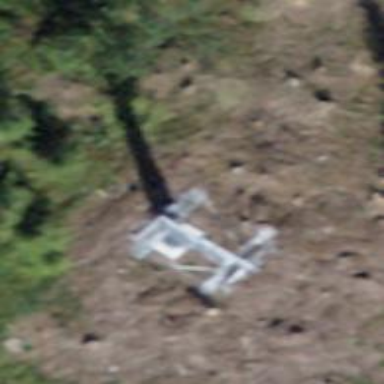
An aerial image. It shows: Pylon for aerialway.